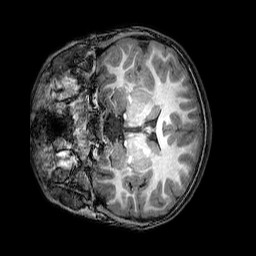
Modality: T1w
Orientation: coronal
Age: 6
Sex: male
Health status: healthy